Interaction volume radius: 10 \u00c5
Interaction volume height: 30 \u00c5
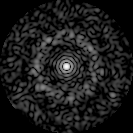
Disorder parameter: 0.8347